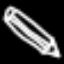
Label: pencil